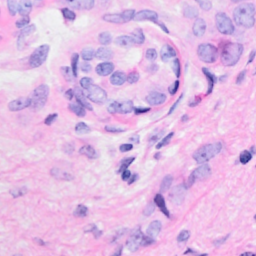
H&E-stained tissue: Breast